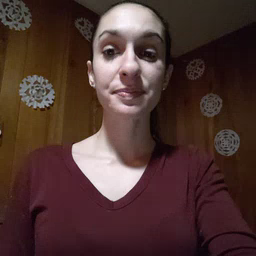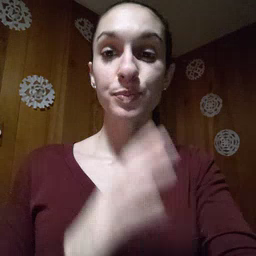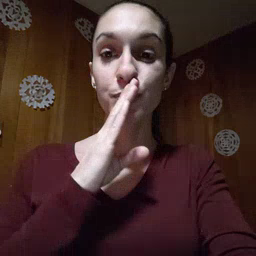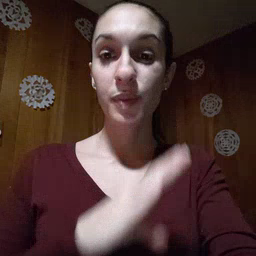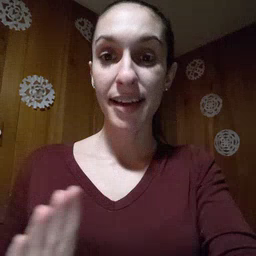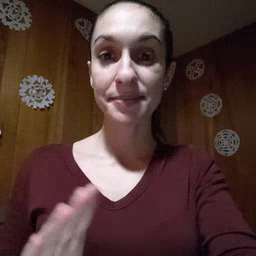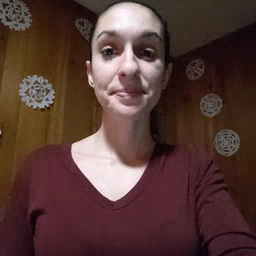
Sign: quiet